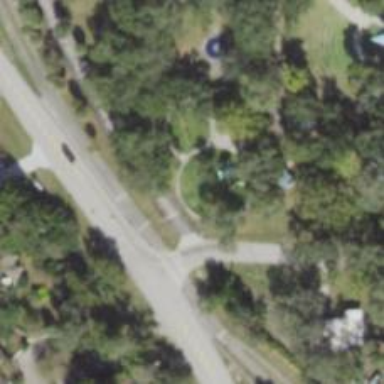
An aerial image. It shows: Playground featuring roundabout.